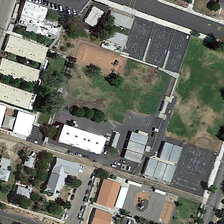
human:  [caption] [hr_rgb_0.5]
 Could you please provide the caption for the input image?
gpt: some buildings and green trees are in a school .

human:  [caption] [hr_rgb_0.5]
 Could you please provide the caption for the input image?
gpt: some buildings and green trees are in a school .

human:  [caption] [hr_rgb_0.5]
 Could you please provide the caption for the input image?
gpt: some buildings and green trees are in a school .

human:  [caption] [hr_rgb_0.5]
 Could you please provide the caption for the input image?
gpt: some buildings and green trees are in a school .

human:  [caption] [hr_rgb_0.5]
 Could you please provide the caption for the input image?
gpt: some buildings and green trees are in a school .